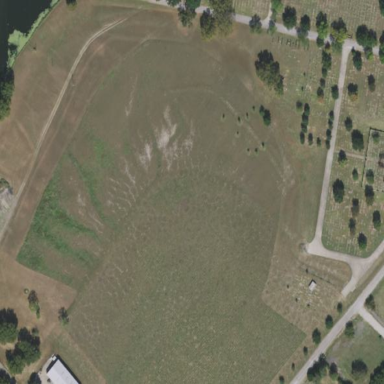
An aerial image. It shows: Graveyard area designated as cemetery.